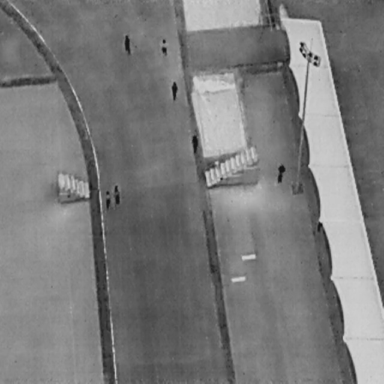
There are six People in the infrared image.